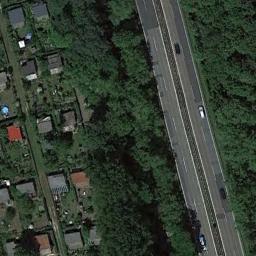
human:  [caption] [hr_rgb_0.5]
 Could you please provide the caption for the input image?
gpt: The freeway is between the some trees and some houses .

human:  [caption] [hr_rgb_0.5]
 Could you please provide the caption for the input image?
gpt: There are large green forests around the freeway, There are several cars on the freeway, And there are many buildings in the forest .

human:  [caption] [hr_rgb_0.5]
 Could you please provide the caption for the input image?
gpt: A straight freeway goes through the forest with many dark green trees and on one side is a residential area .

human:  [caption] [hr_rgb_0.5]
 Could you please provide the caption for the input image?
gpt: There is a big white truck on the highway on the right .

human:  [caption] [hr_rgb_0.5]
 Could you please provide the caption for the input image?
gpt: There are many buildings and green trees beside the freeway .